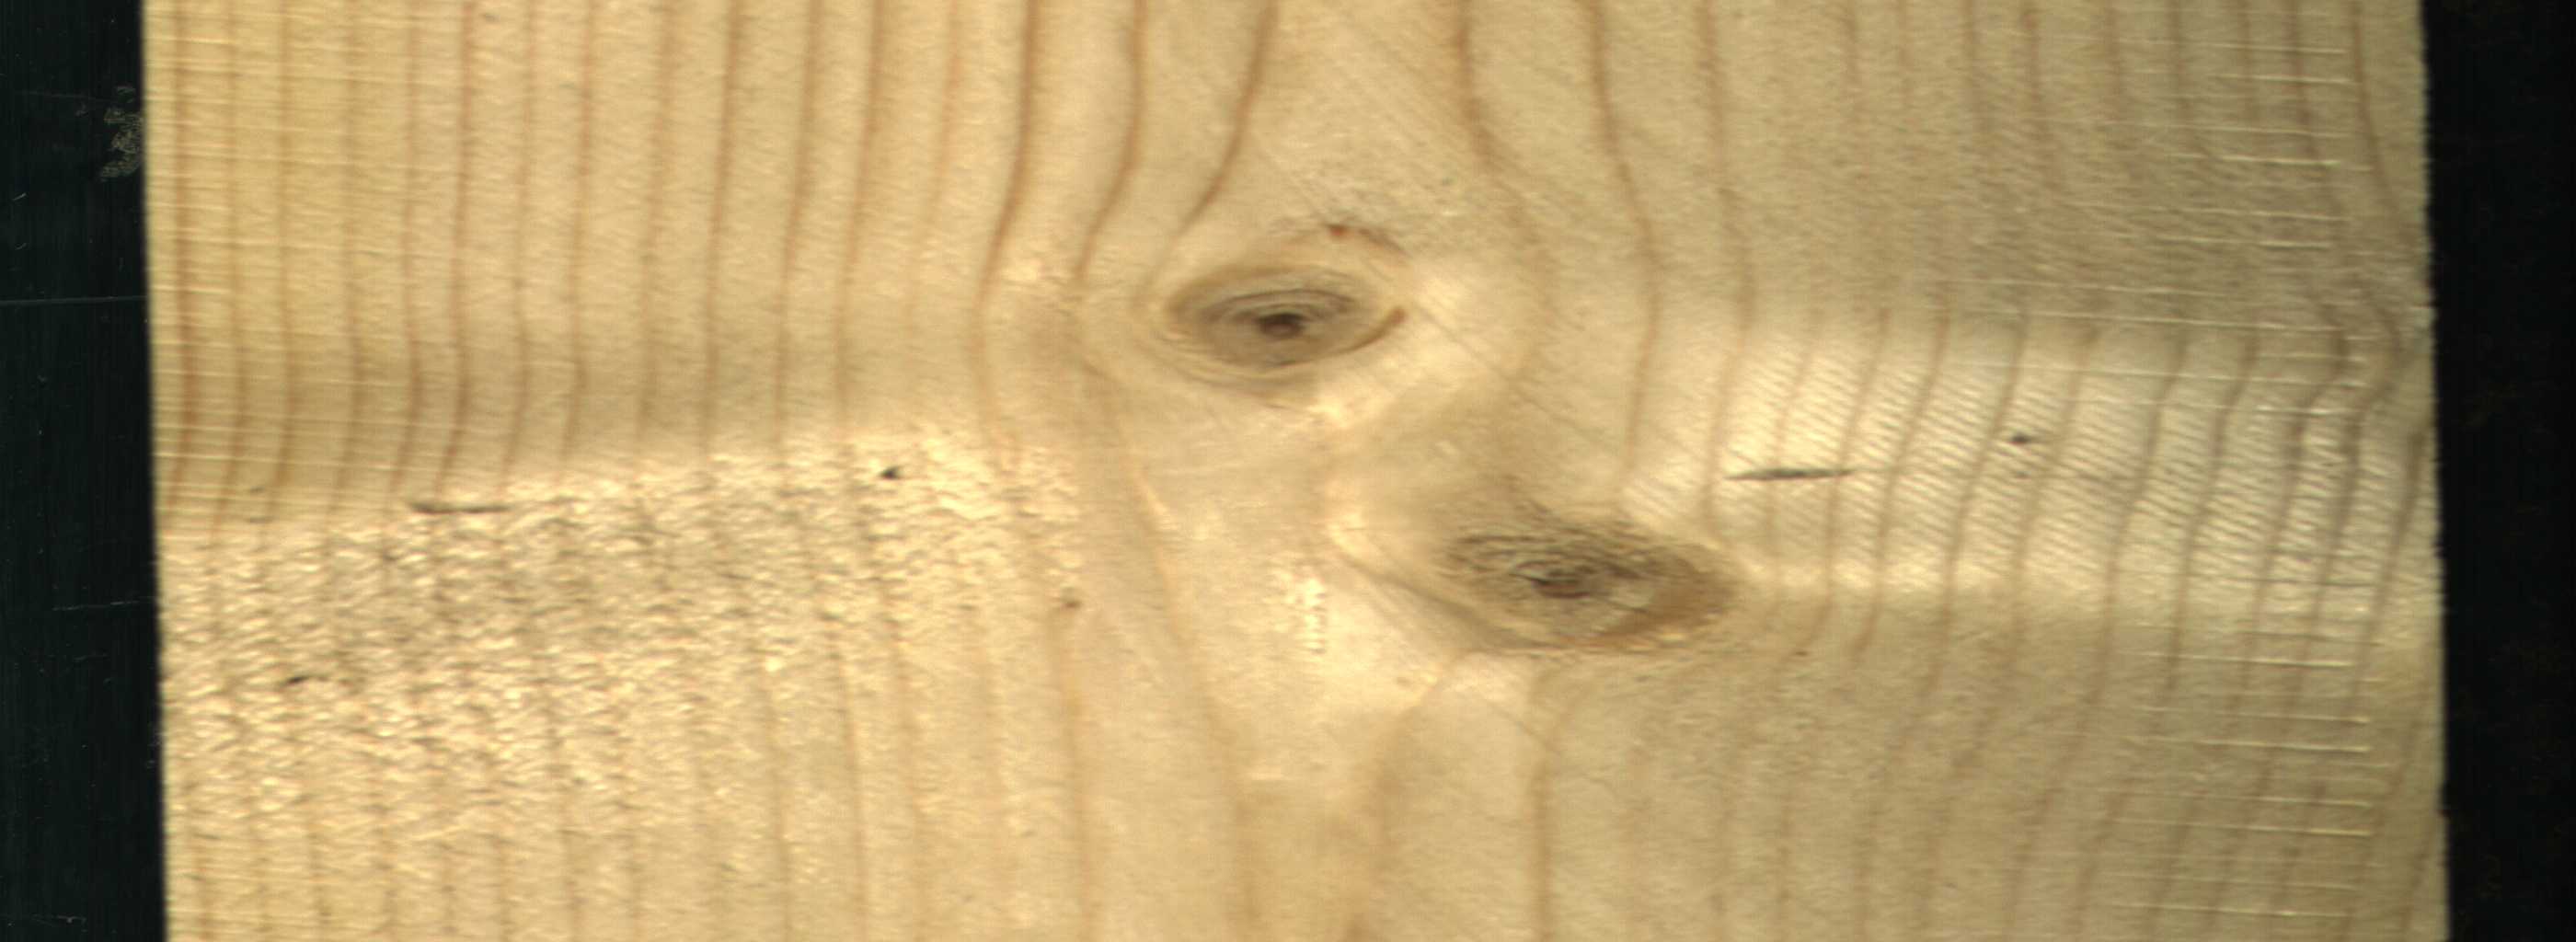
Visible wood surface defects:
knot_with_crack
Live_Knot